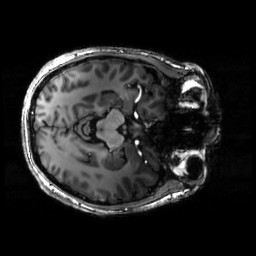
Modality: T1w
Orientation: axial
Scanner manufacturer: siemens
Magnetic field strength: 6.98 T
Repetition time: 2.3 s
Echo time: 0.00266 s